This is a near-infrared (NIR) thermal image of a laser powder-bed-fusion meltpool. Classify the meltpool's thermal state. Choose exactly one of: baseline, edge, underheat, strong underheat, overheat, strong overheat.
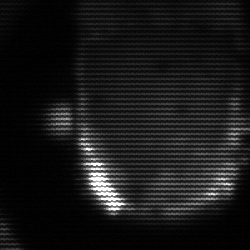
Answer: baseline